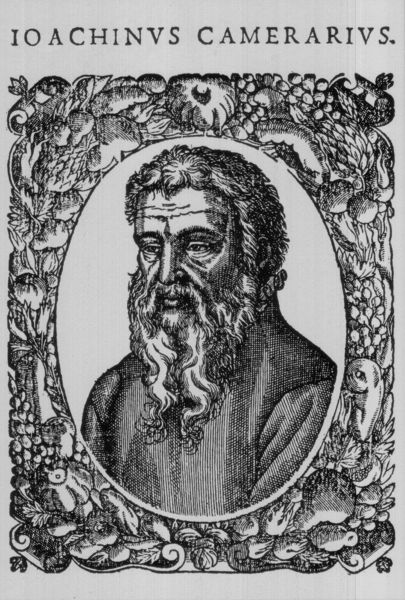
Titel: Bildnis des Joachim Camerarius I.(eig. Kammermeister)
Institution: (Seriendruck)
Schlagwörter: blätter, gott, mann, schatten, weiß, blumen, frisur, grau, haar, kleid, licht, mund, nase, schwarz, stirn, zeichnung, blick, obst, ornament, alt, bart, jacke, schnurrbart, augen, falten, johannes, kleidung, kragen, leinen, mensch, rahmen, vollbart, bild, bildnis, herr, portrait, porträt, figur, gewand, haare, kutte, mantel, blatt, brustbild, lippen, locken, rechts, renaissance, traurig, kreis, oval, rund, frucht, früchte, gemüse, kürbis, trauben, deutschland, holzschnitt, schrift, papier, alter mann, grafik, graphik, monochrom, inschrift, brauen, pupillen, floral, ornamente, dreiviertelprofil, birne, name, birnen, buch, medaillon, links, beeren, druck, schwarzweiss, schraffur, holzstich, stich, titel, lockig, text, überschrift, gravur, buchseite, halbprofil, runzeln, zimmermann, götter, zeus, griechenland, aufklärung, ornamentik, kupferstich, pullover, ananas, groteske, latein, lateinisch, mannf, statisch, igur, joachim, chranach, trauebn, zierrahmen, alat, kontrastreich, annanas, frugal, unpersönlich, zeichngung, joachinus, joachinus camerarius, cameraius, joachin